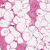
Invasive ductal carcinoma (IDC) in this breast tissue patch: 0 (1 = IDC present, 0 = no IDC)